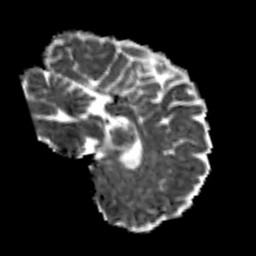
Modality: MD
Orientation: sagittal
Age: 26
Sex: male
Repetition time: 8.4 s
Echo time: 0.09 s